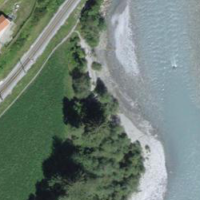
EUNIS habitat code: 15
Species observed at this site:
Manica rubida